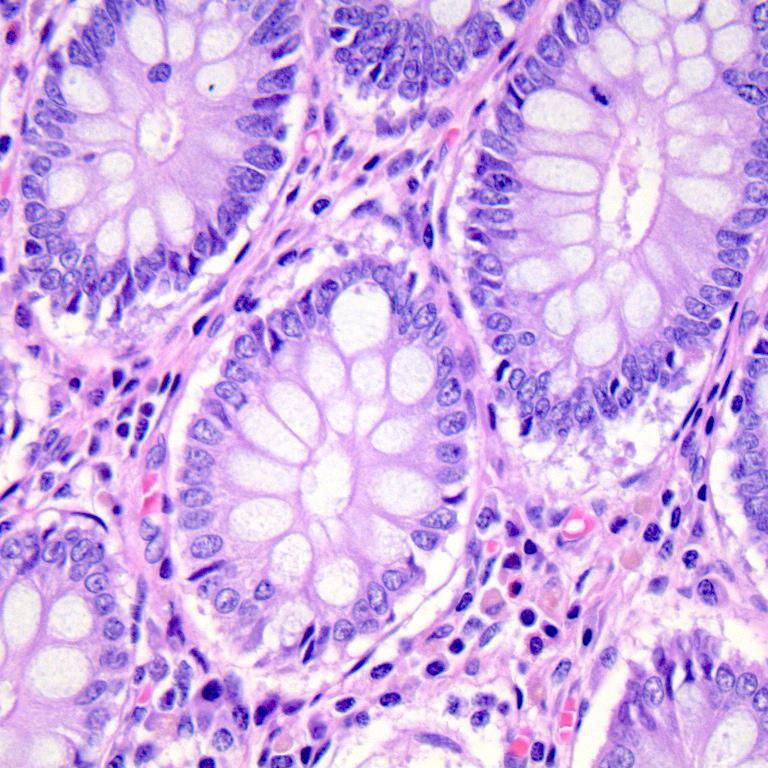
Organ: colon
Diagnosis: benign